Question: I have been trying to generate dataset that looks like as shown in the last table.
Any suggestion would be very helpful. Thank you

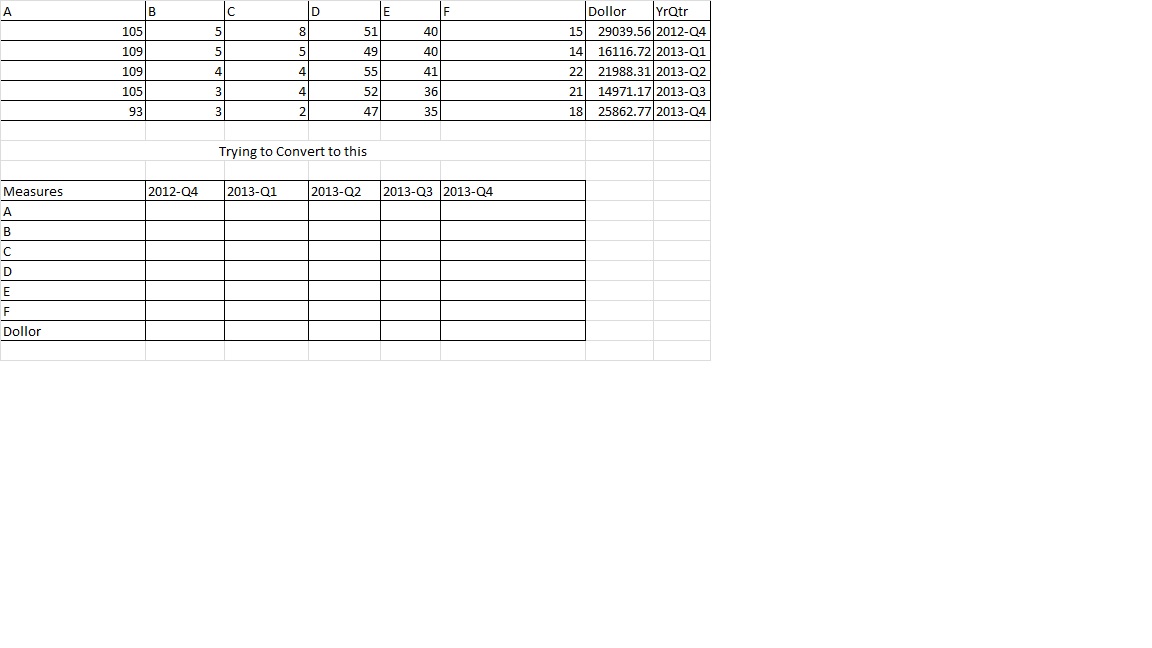
Answer: '''
/*
Set up temp table to work off
*/
create table #temp
(a decimal(10,2),
b decimal(10,2),
c decimal(10,2),
d decimal(10,2),
e decimal(10,2),
f decimal(10,2),
dollor decimal(10,2),
YrQtr nvarchar(7))
insert #temp values
(105,5,8,51,40,15,29039.56,'2012-Q4'),
(109,5,5,49,40,14,16116.72,'2013-Q1'),
(109,4,4,55,41,22,21988.31,'2013-Q2'),
(105,3,4,52,36,21,14971.17,'2013-Q3'),
(93,3,2,47,35,18,25862.77,'2013-Q4')
*/
select
[Measure],[2012-Q4], [2013-Q1], [2013-Q2], [2013-Q3], [2013-Q4]
from(
select A, B, C, D, E, F, Dollor [zDollar],YrQtr
from #temp) as Source
UNPIVOT (
vals
for [Measure] in([A],[B],[C],[D],[E],[F],[zDollar])
)as [unpivoted]
pivot (
max(vals)
for YrQtr in ([2012-Q4], [2013-Q1], [2013-Q2], [2013-Q3], [2013-Q4])
) as t
'''
One thing to note is that this script will order the resulting measures alphabetically - so it would be 'A,B,C,D,Dollor,E,F' rather than the likely desired 'A,B,C,D,E,F,Dollor'. To make it more simple for now, I just aliased the 'Dollar' column to force it to the end of the list.